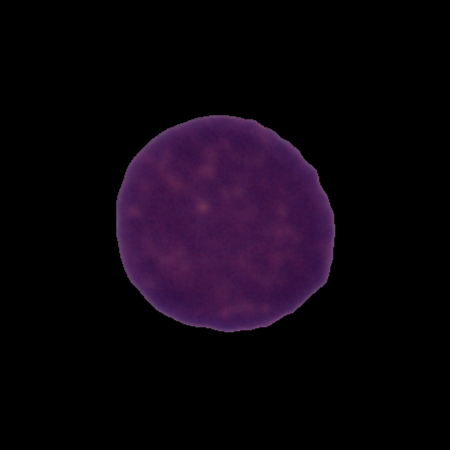
Label: healthy